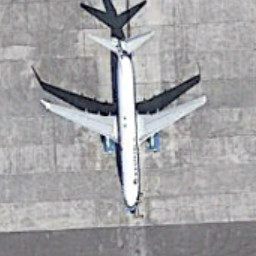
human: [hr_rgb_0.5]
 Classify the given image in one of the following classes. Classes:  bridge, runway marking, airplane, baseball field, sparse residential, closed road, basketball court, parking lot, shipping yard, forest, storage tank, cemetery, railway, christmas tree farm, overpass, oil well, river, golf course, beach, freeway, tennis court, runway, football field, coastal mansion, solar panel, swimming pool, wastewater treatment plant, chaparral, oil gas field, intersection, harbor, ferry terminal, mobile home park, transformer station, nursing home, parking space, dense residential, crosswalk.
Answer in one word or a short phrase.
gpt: airplane